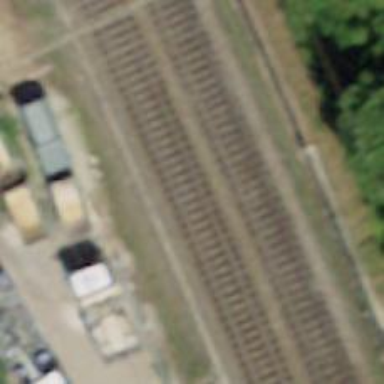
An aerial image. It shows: Railway track with contact line for electrification.